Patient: sex F, age 35
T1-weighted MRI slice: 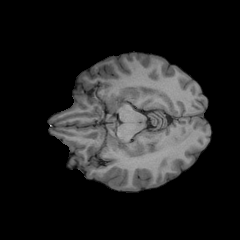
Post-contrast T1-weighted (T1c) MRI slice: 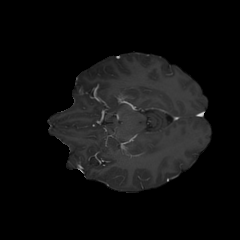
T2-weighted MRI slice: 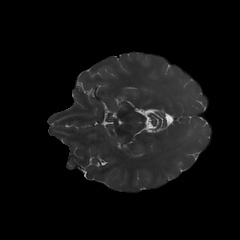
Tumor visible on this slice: no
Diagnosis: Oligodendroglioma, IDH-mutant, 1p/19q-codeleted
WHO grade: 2